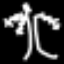
Label: palm tree